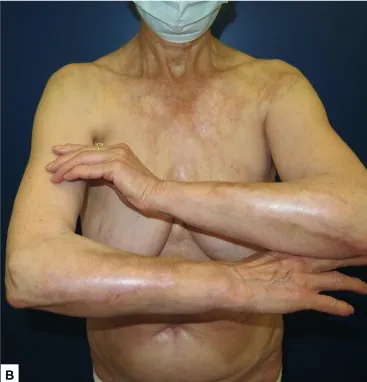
(A, B) Significant improvement of the lesions after the introduction of systemic steroids with complete resolution of the erosions after 4 months of treatment.
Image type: medical_photograph (other_medical_photograph)